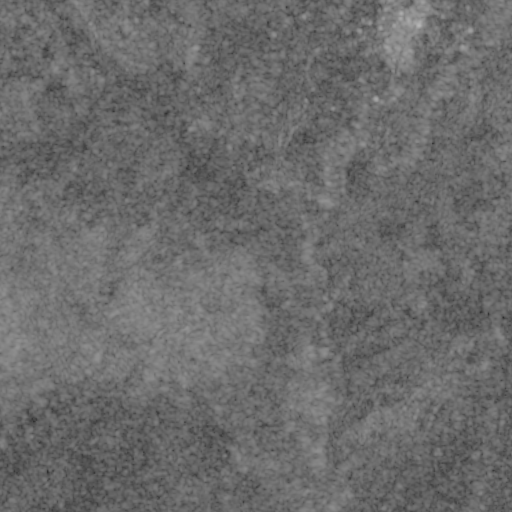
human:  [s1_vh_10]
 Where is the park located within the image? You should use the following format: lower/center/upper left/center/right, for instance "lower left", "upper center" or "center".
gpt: The park is located in the upper right of the image.
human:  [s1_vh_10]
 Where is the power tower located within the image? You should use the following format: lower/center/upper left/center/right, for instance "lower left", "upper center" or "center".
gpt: The power tower is located in the lower right of the image.
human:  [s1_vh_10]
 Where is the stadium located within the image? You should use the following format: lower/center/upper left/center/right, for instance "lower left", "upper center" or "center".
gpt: The stadium is located in the upper right of the image.
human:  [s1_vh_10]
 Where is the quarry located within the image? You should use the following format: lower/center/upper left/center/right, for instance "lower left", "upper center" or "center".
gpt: There is no quarry in the image.

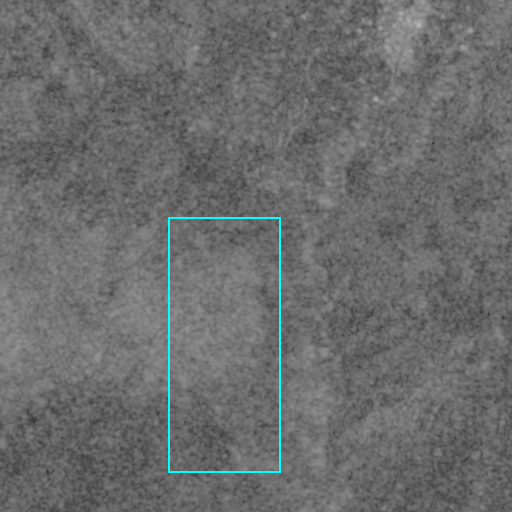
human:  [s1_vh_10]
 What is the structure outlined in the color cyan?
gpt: There is no cyan outline.
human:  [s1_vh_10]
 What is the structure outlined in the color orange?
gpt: There is no structure outlined in orange.